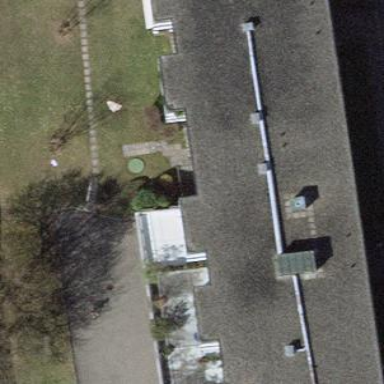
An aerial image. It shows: Flat-roofed apartment building.